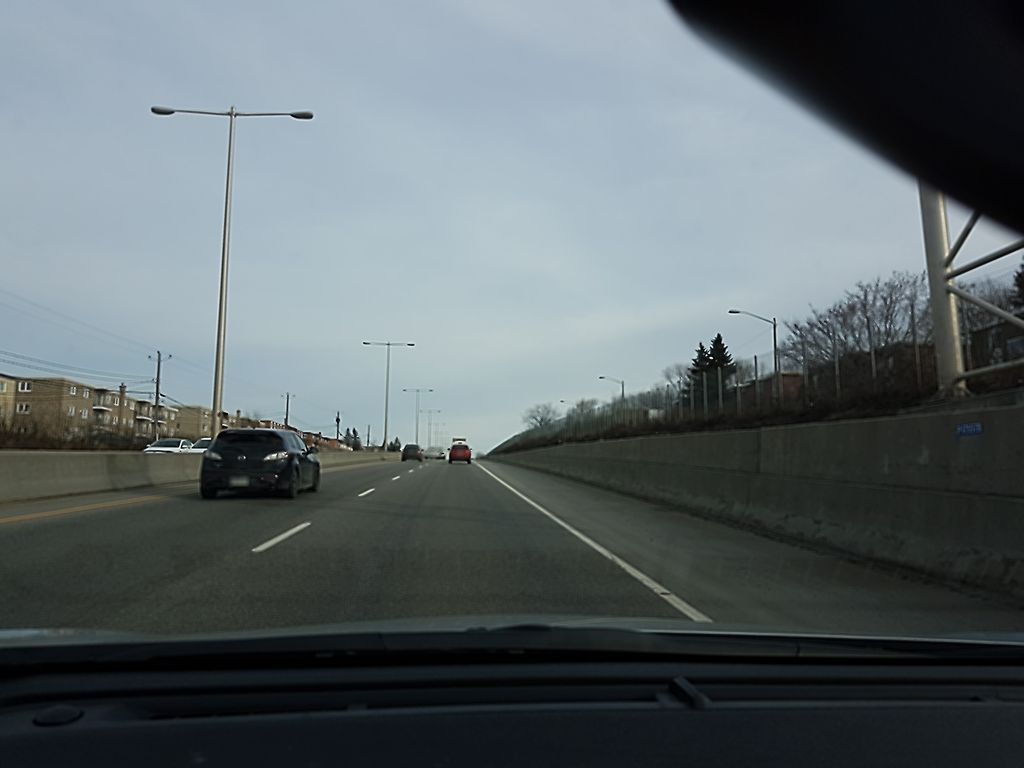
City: quebec_city